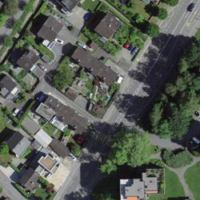
EUNIS habitat code: 54
Species observed at this site:
Chelidonium majus
Acer campestre